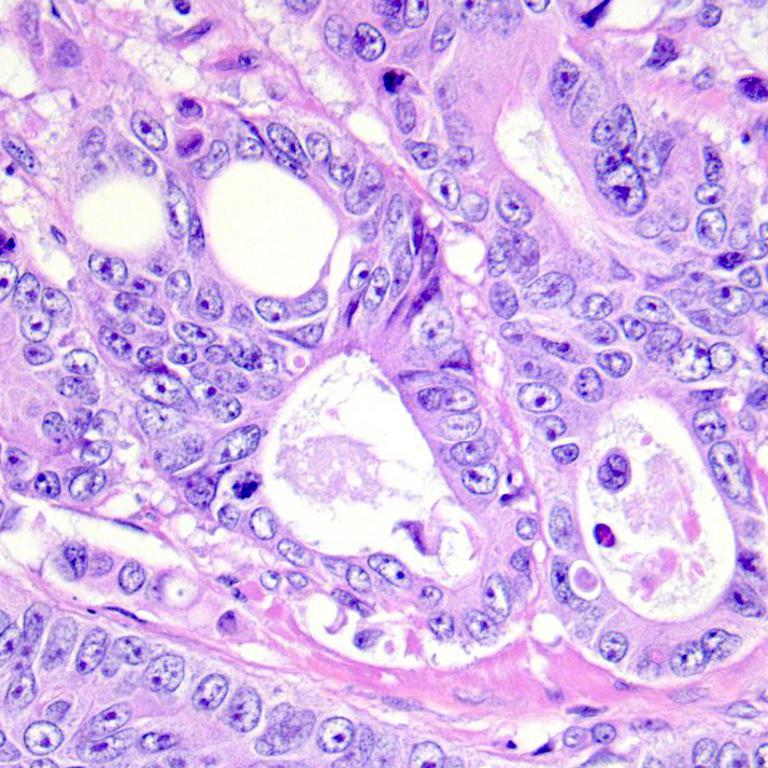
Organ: colon
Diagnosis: adenocarcinomas